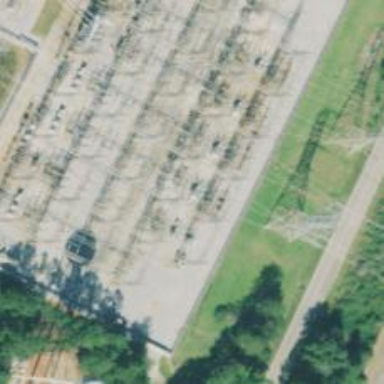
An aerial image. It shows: Switch used for power control.